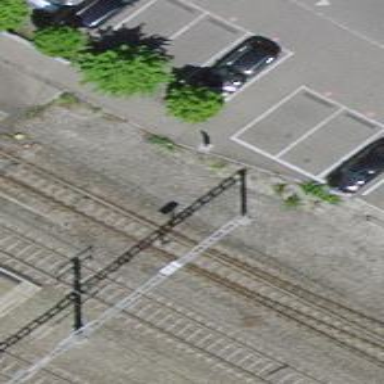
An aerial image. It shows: Railway switch.